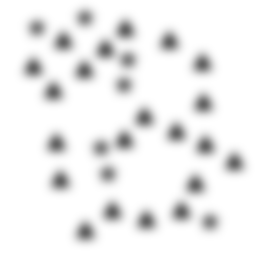
Squares: 0
Triangles: 21
Stars: 7
Total shapes: 28